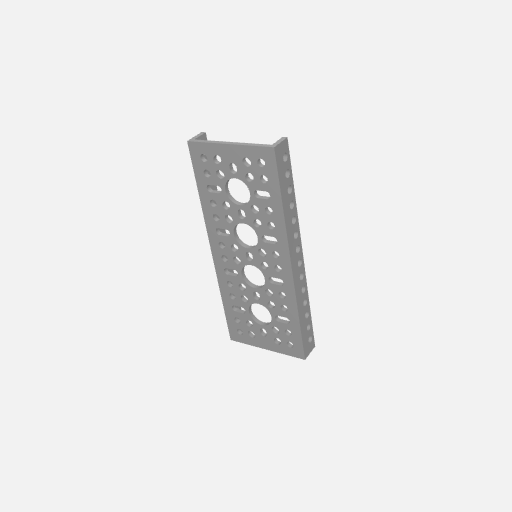
Part: LowSideUChannel4H